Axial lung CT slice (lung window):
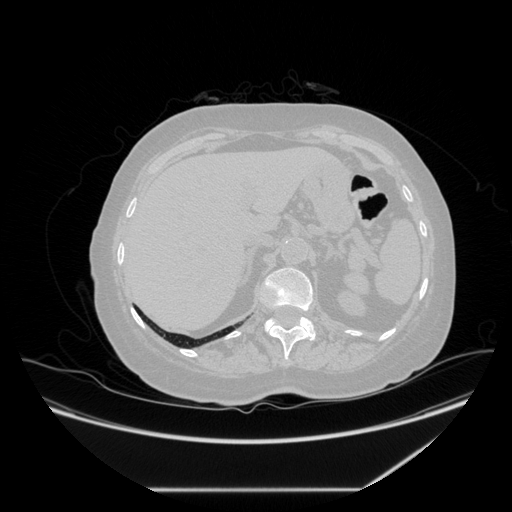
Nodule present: no